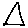
Label: triangle